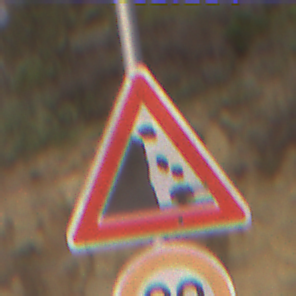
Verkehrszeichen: SteinschlagLinks
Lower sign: Geschwindigkeit80
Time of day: Dawn
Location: Outdoor (RoadRail)
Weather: Clear
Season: NotSpecified
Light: Natural